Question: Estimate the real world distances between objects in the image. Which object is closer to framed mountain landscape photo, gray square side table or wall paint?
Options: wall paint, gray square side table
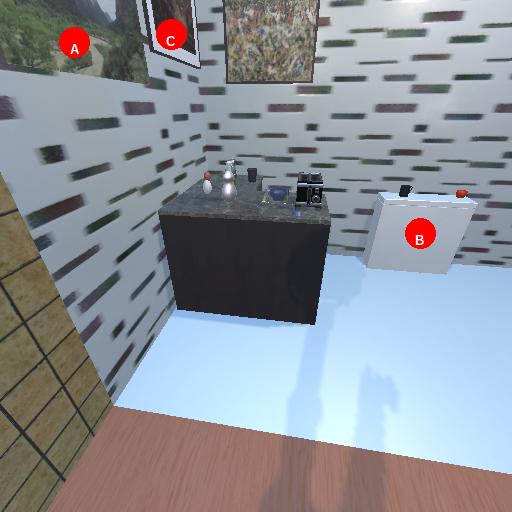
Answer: wall paint